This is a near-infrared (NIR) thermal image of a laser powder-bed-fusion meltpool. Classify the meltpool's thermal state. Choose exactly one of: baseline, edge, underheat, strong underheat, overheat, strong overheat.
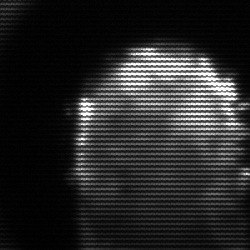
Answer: baseline